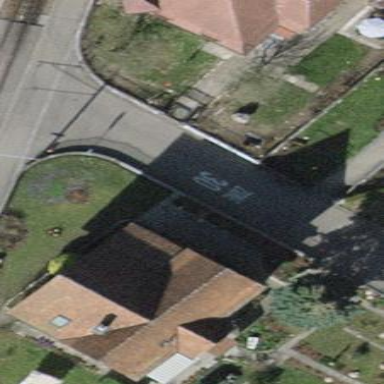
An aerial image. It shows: Detached building.